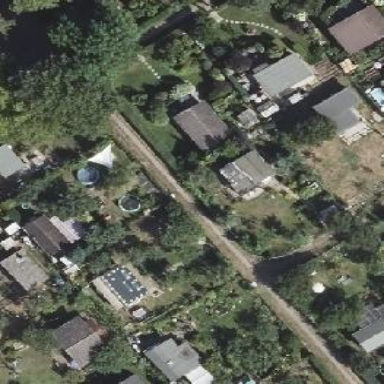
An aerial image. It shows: Plot in the allotments.